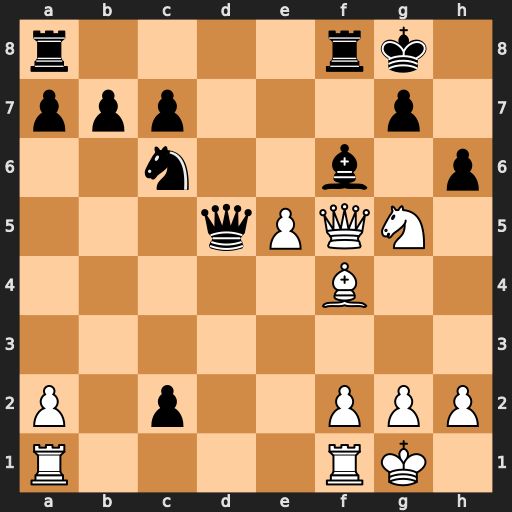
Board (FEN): r4rk1/ppp3p1/2n2b1p/3qPQN1/5B2/8/P1p2PPP/R4RK1
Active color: w
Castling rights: -
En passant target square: -
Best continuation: Qh7#